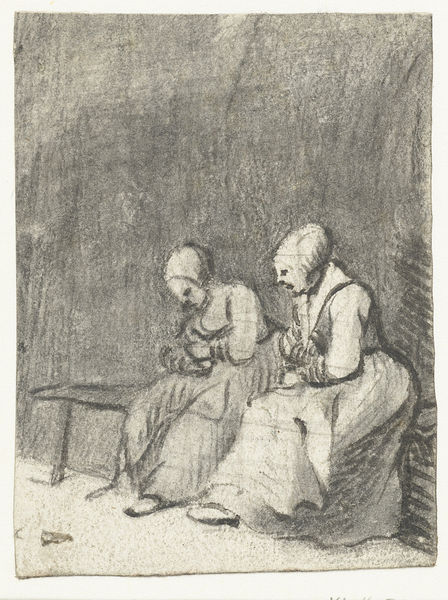
Titel: Twee vrouwen zittend op een bank
Künstler: Harmen ter Borch
Standort: Amsterdam
Institution: Rijksmuseum
Schlagwörter: fuß, hand, schatten, weiß, frauen, sitzen, frau, grau, licht, profil, raum, schwarz, skizze, zeichnung, tuch, rock, kappe, wand, alte, arm, bluse, gesicht, kragen, hände, innenraum, kirche, boden, schürze, füße, papier, schuhe, bäuerin, grafik, monochrom, bank, kopftuch, junge, kloster, kohle, schraffur, beten, schuh, entwurf, kapelle, begen, bürgerin, fuuß, slchuhe